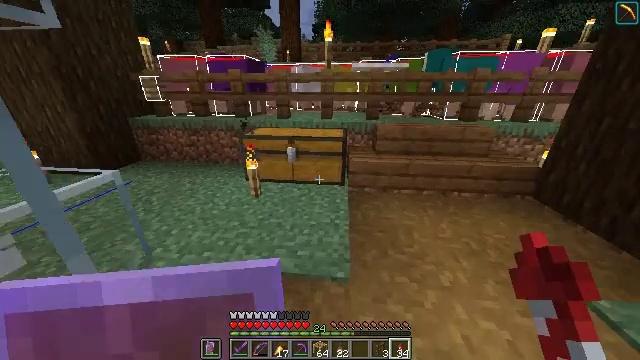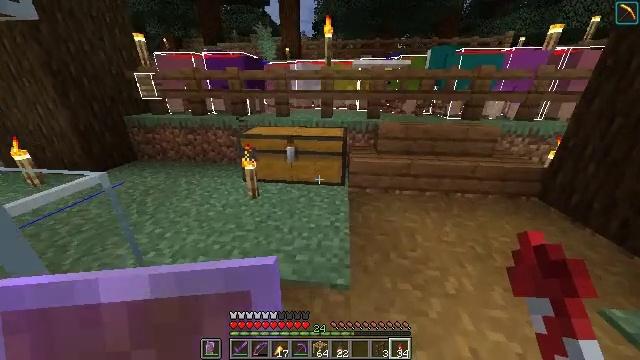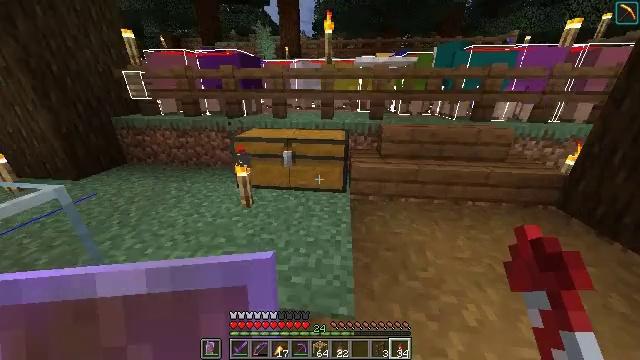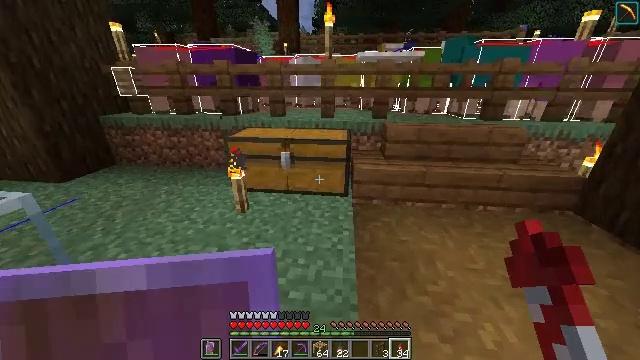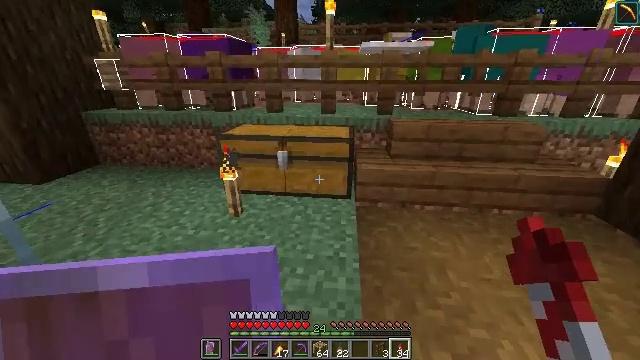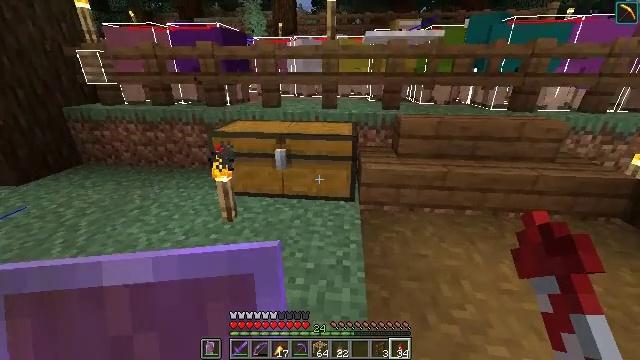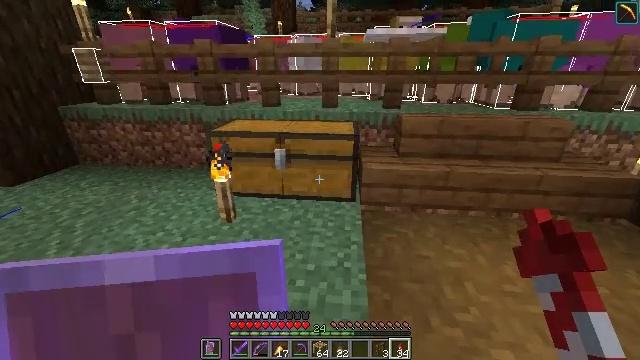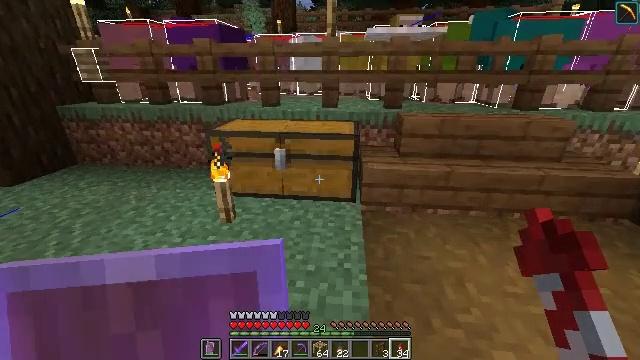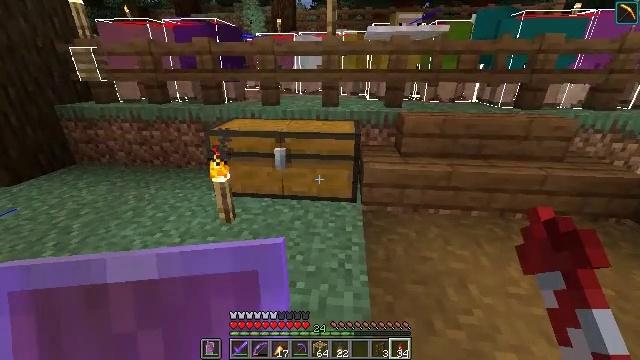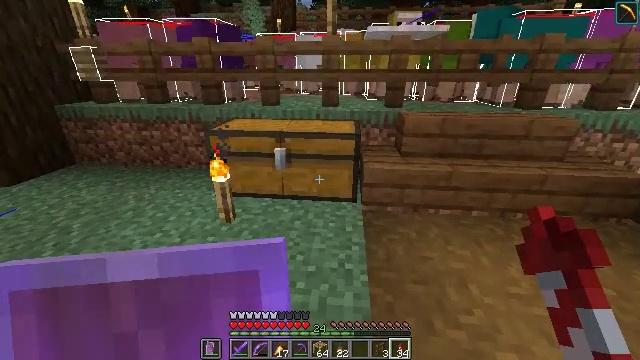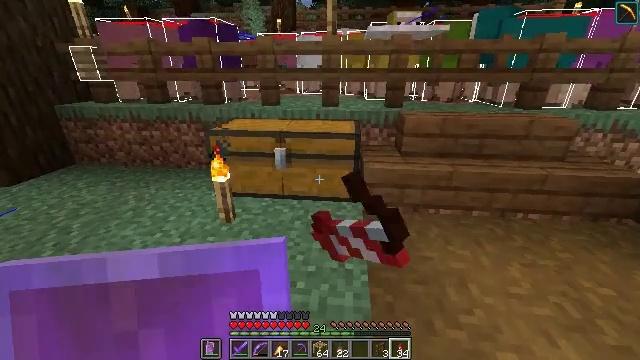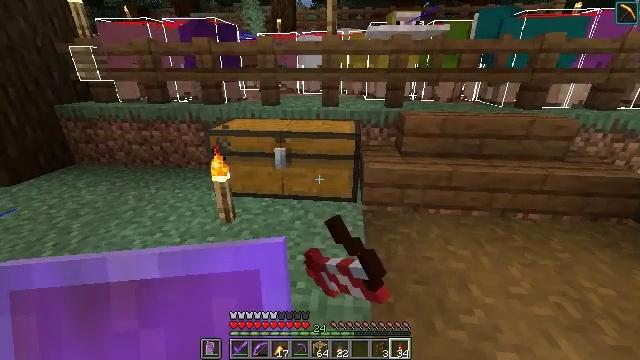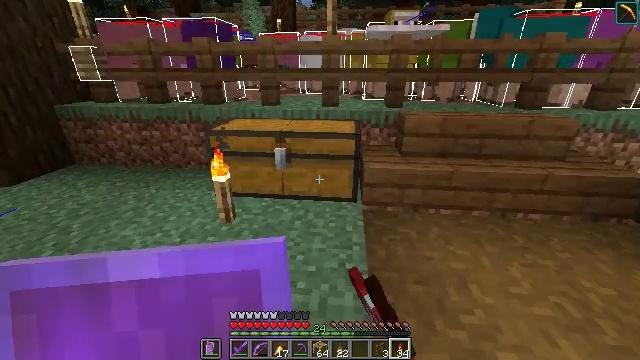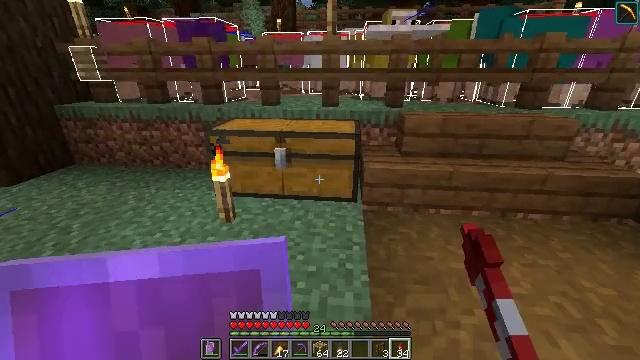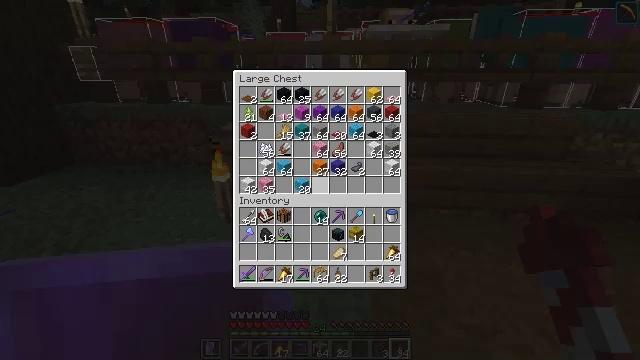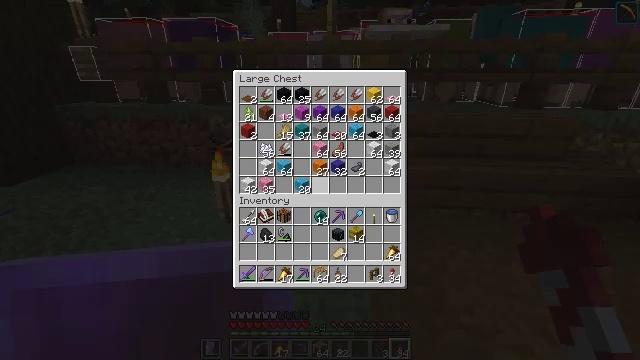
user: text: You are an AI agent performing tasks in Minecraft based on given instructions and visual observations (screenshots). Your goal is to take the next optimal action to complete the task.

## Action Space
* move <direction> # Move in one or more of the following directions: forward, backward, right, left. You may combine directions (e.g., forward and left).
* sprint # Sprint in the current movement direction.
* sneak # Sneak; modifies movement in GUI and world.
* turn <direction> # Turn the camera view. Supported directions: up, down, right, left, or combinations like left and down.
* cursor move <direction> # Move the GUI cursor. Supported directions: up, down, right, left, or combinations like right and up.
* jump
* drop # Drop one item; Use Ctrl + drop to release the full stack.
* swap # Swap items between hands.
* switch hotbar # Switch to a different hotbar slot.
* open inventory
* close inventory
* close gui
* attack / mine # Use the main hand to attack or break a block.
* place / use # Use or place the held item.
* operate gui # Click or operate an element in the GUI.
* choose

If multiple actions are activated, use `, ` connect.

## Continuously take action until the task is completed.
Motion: motion action
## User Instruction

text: Make a brown carpet from brown wool in the crafting menu.
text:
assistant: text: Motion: move forward, sprint
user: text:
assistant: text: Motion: sprint
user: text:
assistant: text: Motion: no_op
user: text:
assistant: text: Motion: no_op
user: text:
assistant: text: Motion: no_op
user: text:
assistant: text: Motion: no_op
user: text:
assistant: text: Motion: no_op
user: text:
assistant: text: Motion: no_op
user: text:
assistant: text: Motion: use / place
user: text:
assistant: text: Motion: use / place
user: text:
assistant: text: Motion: use / place
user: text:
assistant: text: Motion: use / place
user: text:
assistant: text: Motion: no_op
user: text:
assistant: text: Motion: open gui
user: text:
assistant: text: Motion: no_op
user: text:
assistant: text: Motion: no_op
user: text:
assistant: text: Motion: no_op
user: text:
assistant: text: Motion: no_op
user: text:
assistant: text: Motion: no_op
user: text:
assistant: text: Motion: no_op
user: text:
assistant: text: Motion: no_op
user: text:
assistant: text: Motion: no_op
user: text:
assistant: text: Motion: no_op
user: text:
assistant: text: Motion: no_op
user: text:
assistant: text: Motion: no_op
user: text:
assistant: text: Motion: no_op
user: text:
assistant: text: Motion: no_op
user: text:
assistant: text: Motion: no_op
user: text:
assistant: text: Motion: no_op
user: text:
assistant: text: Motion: no_op